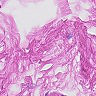
Metastatic tissue present: no